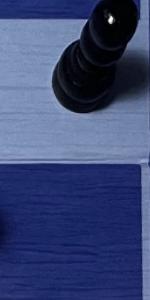
Label: Empty